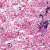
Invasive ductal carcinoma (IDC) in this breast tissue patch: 0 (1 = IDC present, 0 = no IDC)